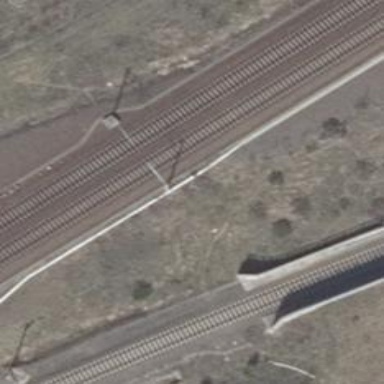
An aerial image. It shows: Railway tunnel with overhead electrified contact lines.